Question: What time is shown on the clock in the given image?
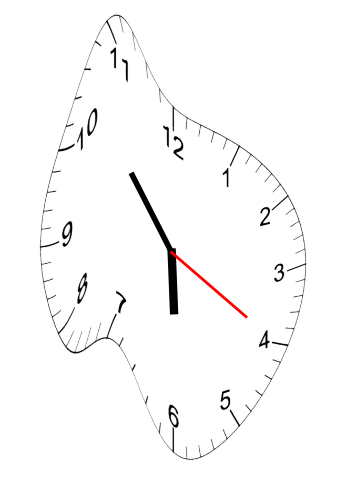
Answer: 05:53:20